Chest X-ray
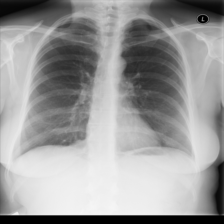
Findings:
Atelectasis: negative
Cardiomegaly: negative
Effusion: negative
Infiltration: negative
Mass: negative
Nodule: negative
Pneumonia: negative
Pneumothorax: positive
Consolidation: negative
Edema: negative
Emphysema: negative
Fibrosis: negative
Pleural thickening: negative
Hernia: negative